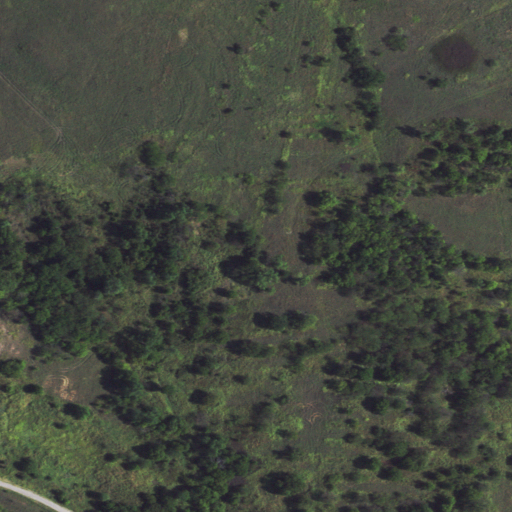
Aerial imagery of ridge(s) in Oklahoma named Mission Ridge containing grassland, open development, and deciduous forest